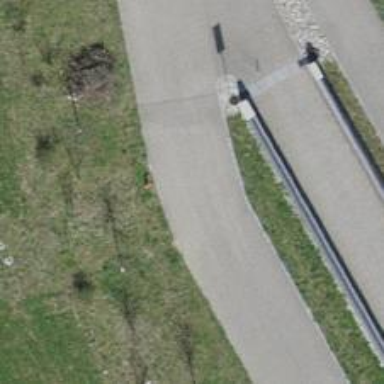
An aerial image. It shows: Service road with paved surface.